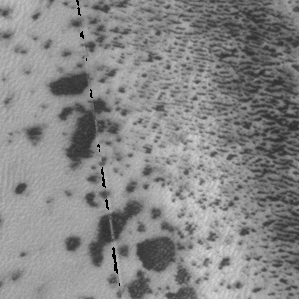
Label: frost